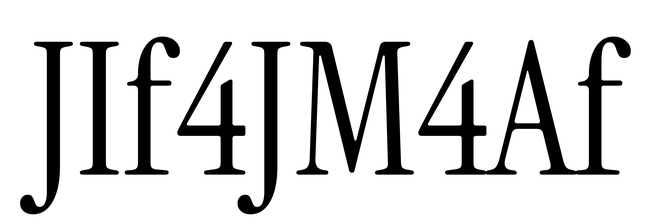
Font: InstrumentSerif-Regular